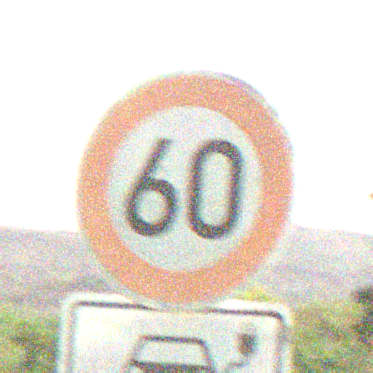
Verkehrszeichen: Geschwindigkeit60
Zusatzzeichen unten: HinweisDurchSinnbild22
Umgebung: Outdoor, Nature
Tageszeit: Night
Wetter: Clear
Licht: Natural
Jahreszeit: NotSpecified
Kontrast: HighContrast